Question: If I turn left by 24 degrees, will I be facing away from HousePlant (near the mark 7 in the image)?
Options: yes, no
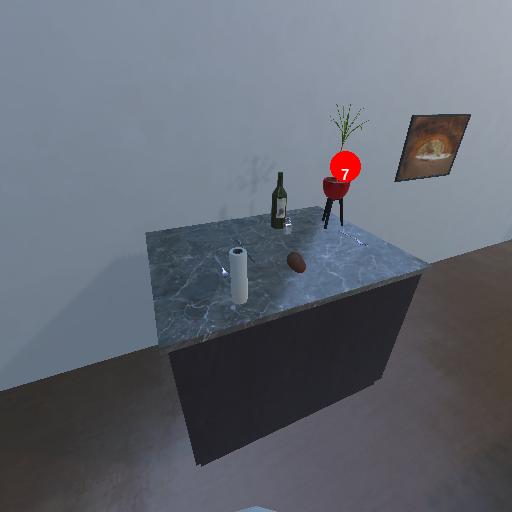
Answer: yes